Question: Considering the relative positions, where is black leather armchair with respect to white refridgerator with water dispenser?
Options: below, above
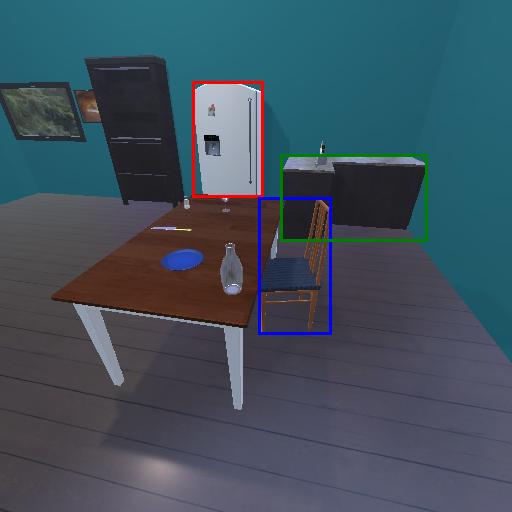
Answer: below